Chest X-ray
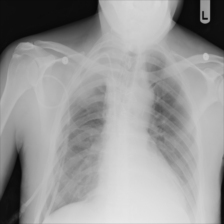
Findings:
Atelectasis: positive
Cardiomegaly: negative
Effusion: negative
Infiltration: negative
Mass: negative
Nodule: negative
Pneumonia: negative
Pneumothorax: negative
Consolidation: negative
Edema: negative
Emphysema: negative
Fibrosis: negative
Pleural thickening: negative
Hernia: negative